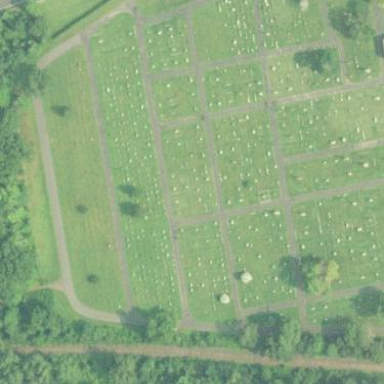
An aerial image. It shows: Cemetery area categorized as cemetery.